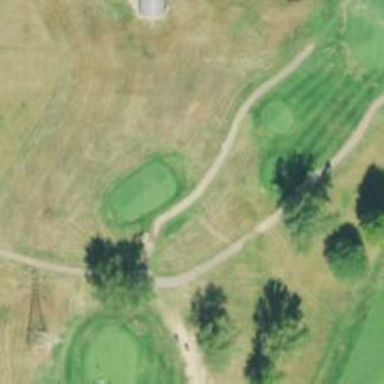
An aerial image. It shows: Footway that resembles golf path.